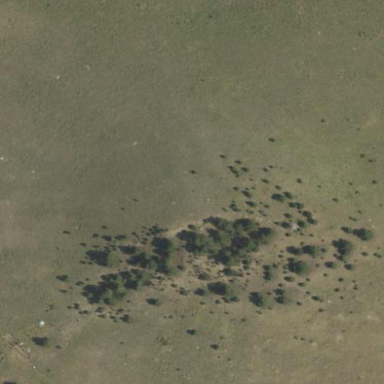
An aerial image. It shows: Evergreen needle-leaved woodland area covered with trees.